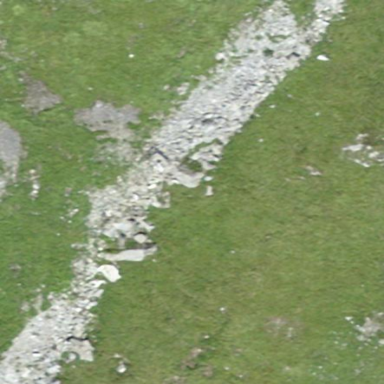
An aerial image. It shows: Natural scree.